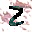
Label: 2